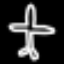
Label: airplane